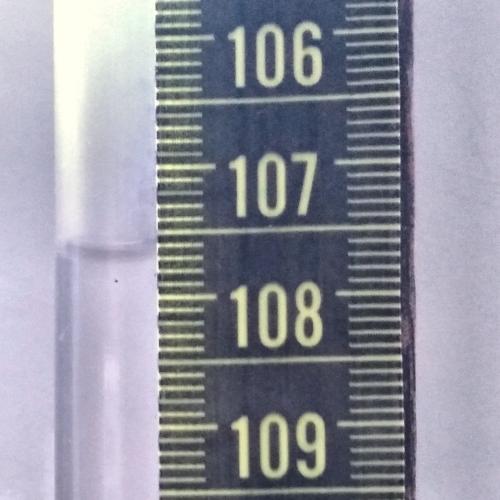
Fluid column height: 107.7 cm